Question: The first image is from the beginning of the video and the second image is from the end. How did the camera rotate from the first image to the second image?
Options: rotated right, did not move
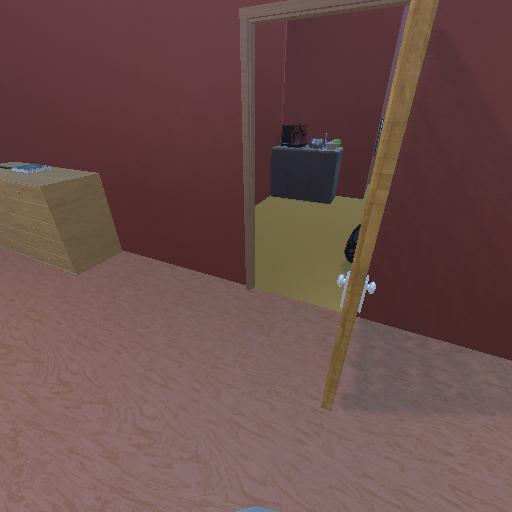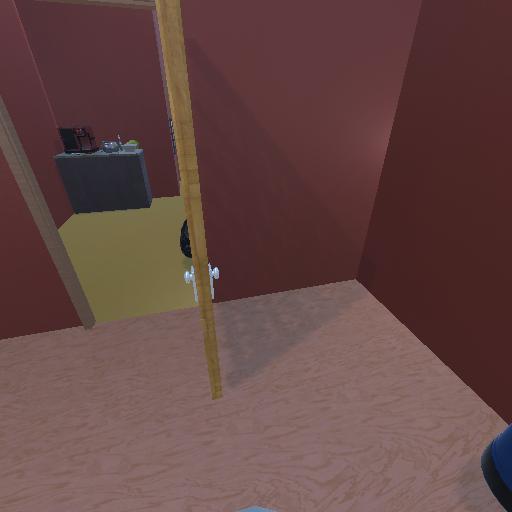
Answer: rotated right